Field crop: maize
Growth stage: 2
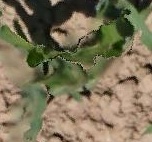
Species: maize